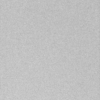
Label: dusty